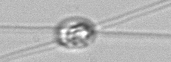
Label: Chaetoceros_danicus